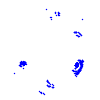
Particle: kaon